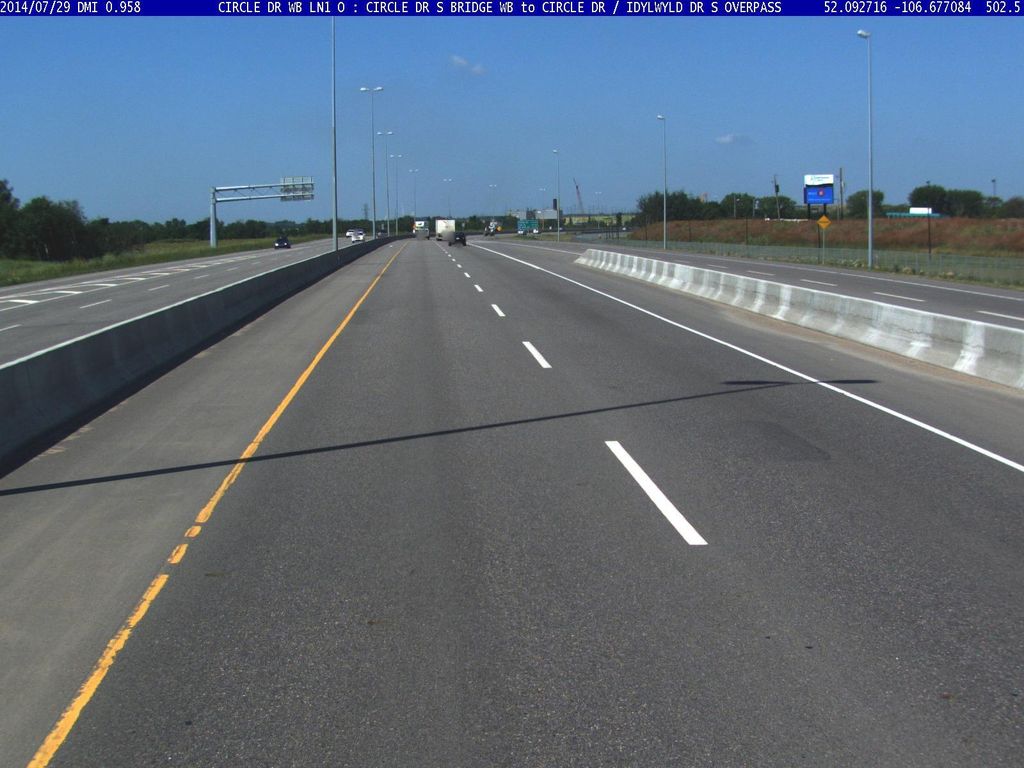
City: saskatoon